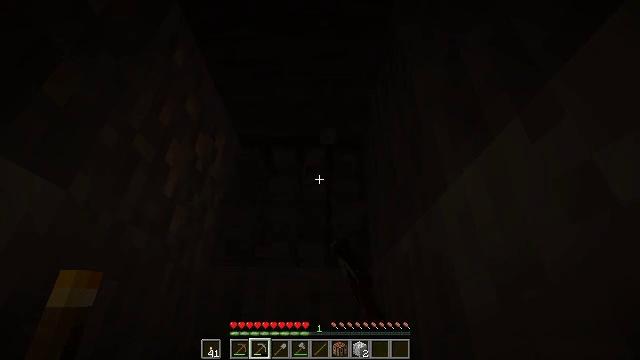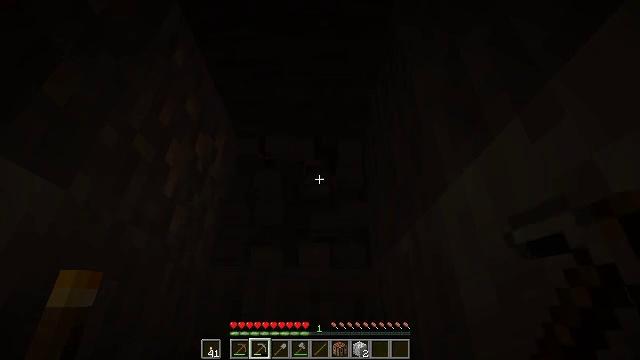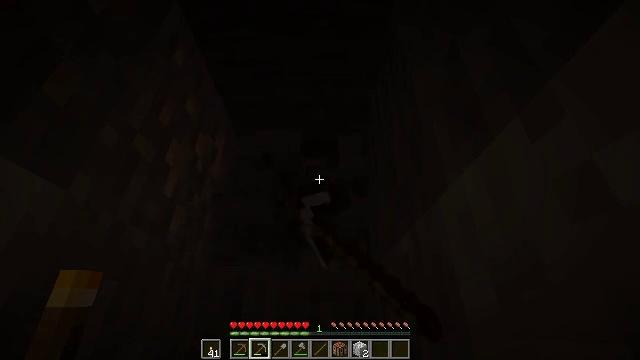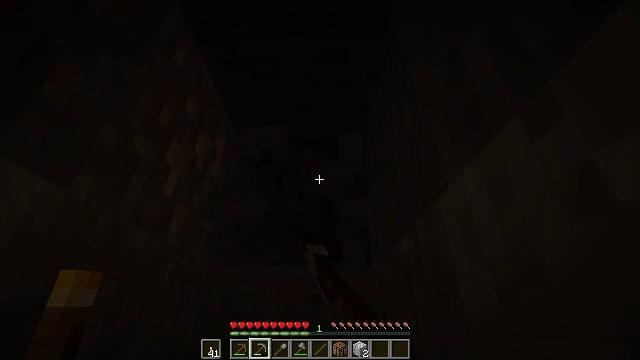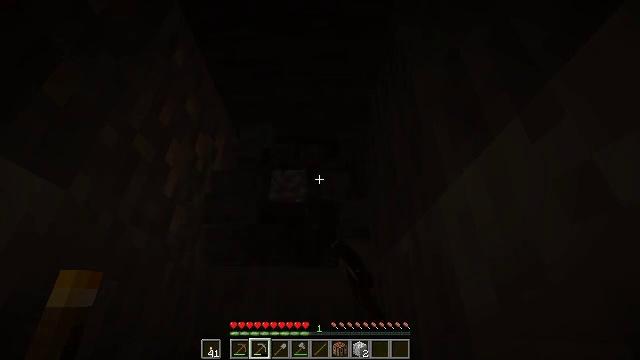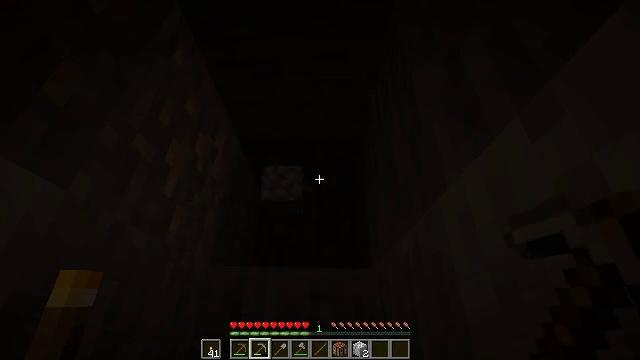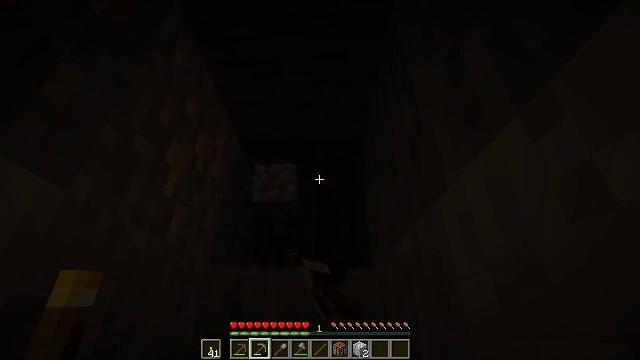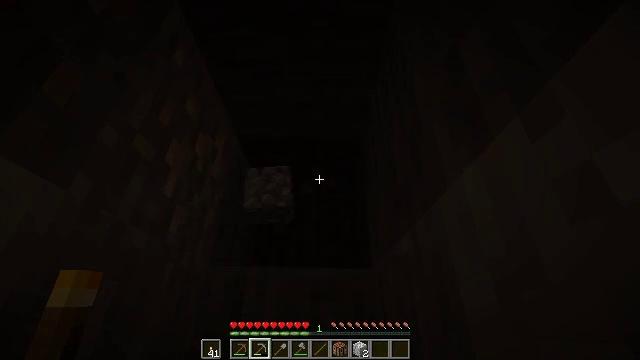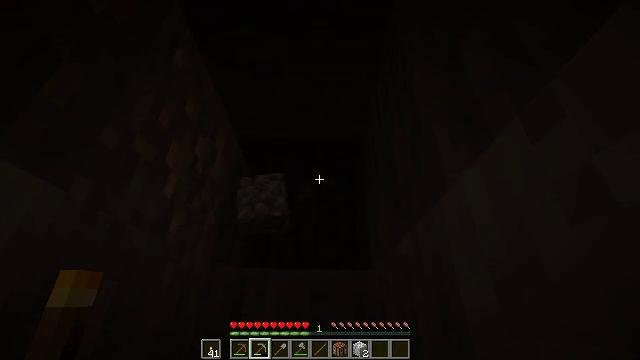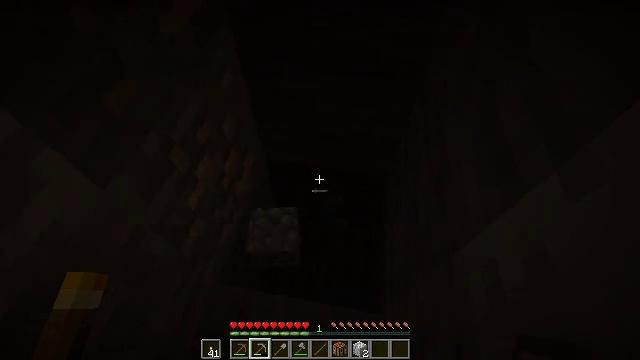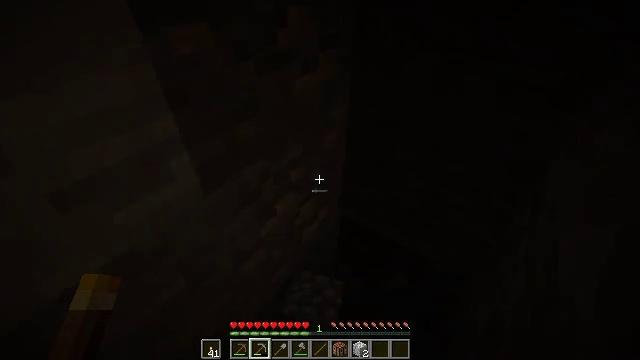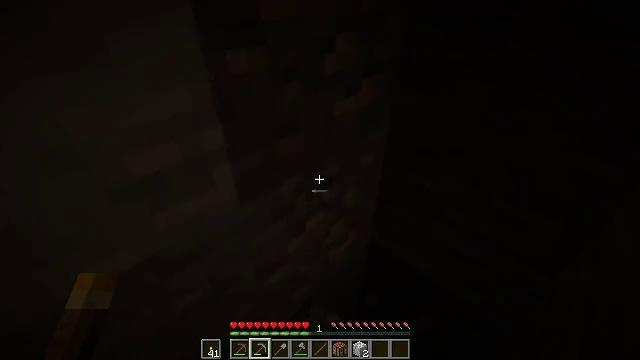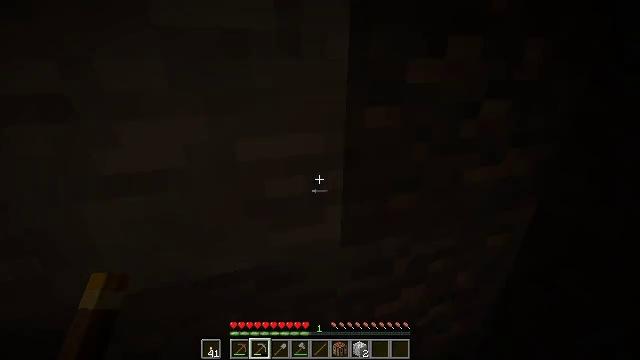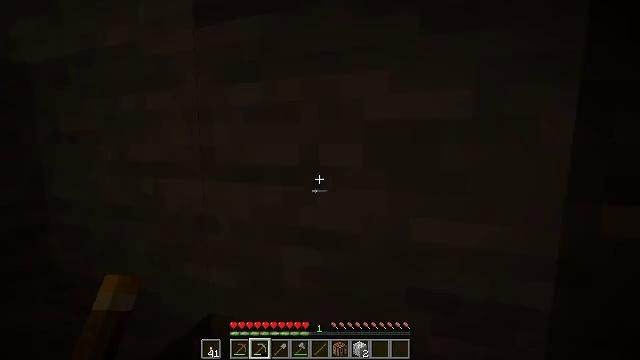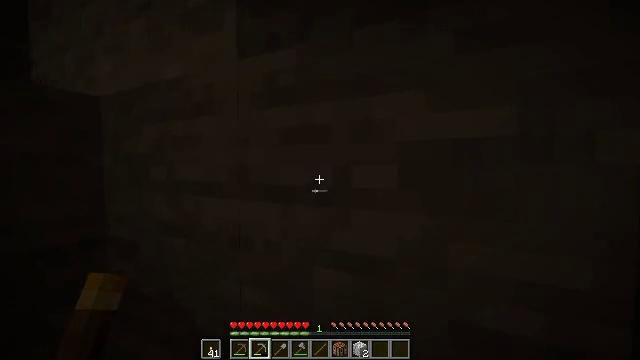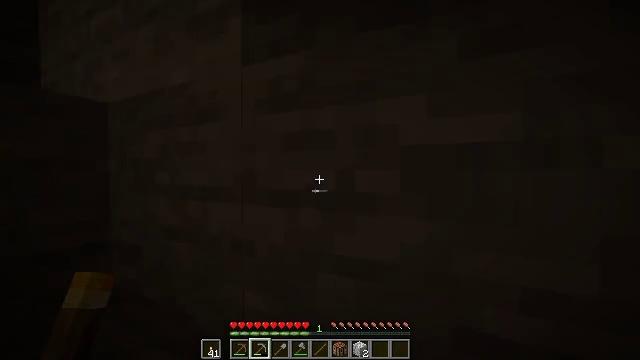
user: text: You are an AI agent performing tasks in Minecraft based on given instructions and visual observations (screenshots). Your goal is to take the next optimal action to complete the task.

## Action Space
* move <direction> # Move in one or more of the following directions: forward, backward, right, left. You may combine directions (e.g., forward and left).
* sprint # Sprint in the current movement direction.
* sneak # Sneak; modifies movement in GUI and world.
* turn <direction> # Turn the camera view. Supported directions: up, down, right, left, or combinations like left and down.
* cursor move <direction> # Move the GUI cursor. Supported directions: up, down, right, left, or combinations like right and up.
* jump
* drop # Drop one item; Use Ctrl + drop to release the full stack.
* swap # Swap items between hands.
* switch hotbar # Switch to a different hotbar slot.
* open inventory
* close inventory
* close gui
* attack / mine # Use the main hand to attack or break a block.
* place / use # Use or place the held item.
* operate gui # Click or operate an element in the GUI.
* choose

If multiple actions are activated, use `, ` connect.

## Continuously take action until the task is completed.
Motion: motion action
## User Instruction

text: Mine stone underground.
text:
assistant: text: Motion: attack / mine
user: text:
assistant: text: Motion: attack / mine
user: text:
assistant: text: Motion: attack / mine
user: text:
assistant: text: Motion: attack / mine
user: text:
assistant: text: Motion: attack / mine
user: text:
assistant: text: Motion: attack / mine
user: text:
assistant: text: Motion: attack / mine
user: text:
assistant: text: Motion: attack / mine
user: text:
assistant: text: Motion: turn left and up
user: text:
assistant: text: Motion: turn left and up
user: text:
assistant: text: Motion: turn left and up
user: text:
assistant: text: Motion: turn left and up
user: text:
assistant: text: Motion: turn left and up
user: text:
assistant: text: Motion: turn left and up
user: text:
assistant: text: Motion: turn up
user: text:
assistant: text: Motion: use / place
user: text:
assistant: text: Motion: use / place
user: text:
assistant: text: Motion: use / place
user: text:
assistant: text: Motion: use / place
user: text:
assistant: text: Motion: no_op
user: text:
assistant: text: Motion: turn right and down
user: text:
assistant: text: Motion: turn right and down
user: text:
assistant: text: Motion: turn right and down
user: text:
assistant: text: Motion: turn right and down
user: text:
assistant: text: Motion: turn right and down
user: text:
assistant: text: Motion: turn left and up
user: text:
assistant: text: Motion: turn right and up
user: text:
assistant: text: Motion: turn right and up
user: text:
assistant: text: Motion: turn up
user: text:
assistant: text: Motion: turn left and up